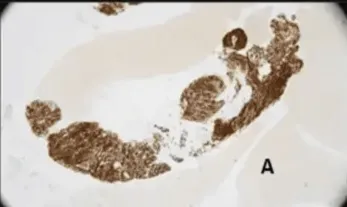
Immunohistochemistry of the lesion. Immunohistochemistry showed the lesion to be DOG1 positive, moderately CD117 (c-kit)+, and SMA+. D33 (confirming that this is not a smooth muscle tumour) and S-100 were negative (confirming that this is not of neural origin). DOG1 positivity confirms gastrointestinal stromal tumour (GIST). CD117 presence adds certainty and dictates possible treatment options. SMA may have seen some GISTs too. A: DOG1 positive.
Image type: pathology (immunostaining)